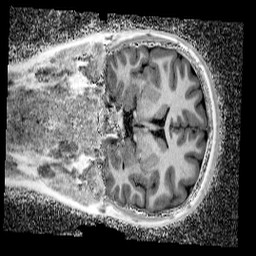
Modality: UNIT1_denoised
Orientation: coronal
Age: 12
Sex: female
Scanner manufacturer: siemens
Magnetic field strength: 3 T
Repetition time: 4 s
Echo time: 0.00299 s